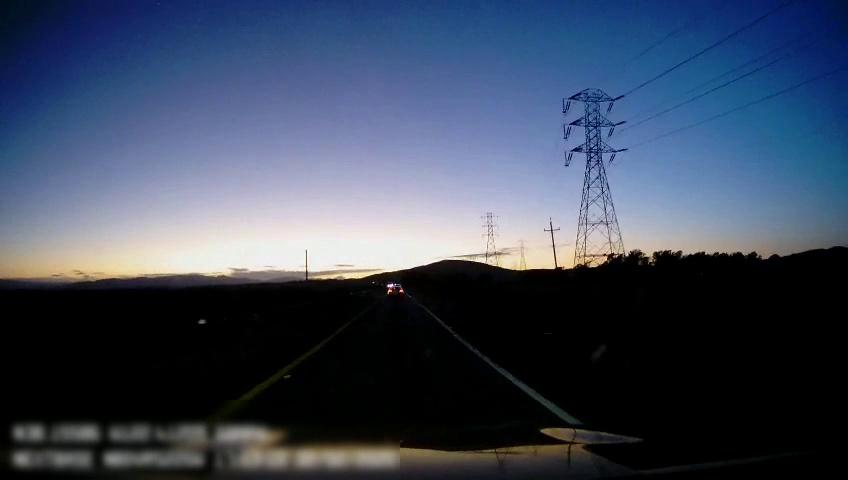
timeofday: Dusk/Dawn/Twilight
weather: Other
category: Drivable Space
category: Vehicles | Car
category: Lanes | Current Lane
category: Lanes | Current Lane